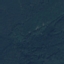
Land use / land cover: Forest